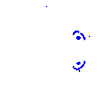
Particle: kaon